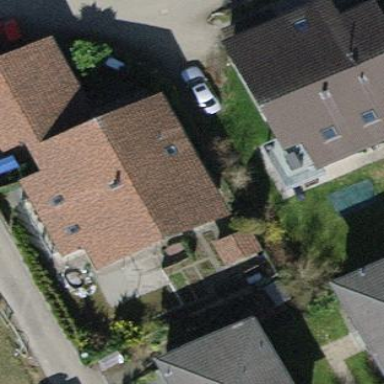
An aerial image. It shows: Detached building with gabled roof.